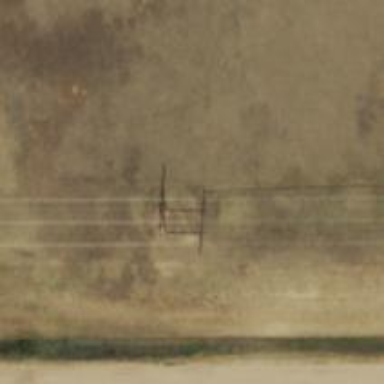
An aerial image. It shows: H-frame designed tower for power lines.